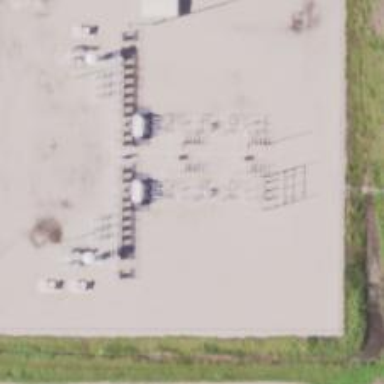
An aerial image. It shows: Switch for power supply.